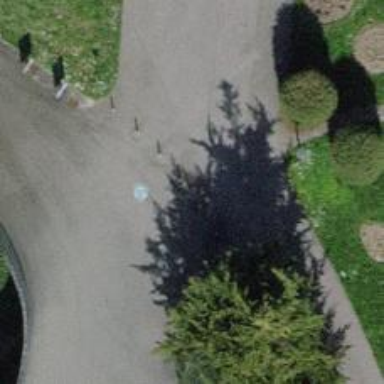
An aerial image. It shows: Bollard barrier.